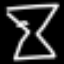
Label: hourglass